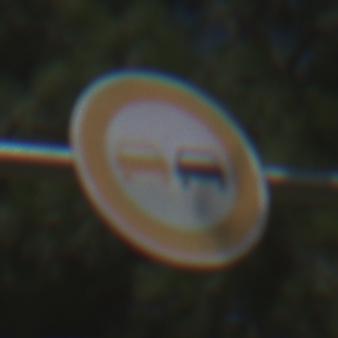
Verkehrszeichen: Ueberholverbot
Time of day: Midday
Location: Outdoor (Special)
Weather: PartlyCloudy
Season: NotSpecified
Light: Natural